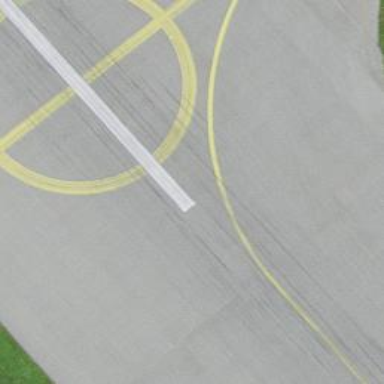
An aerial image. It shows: View of taxiway at the airport.